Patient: sex F, age 56
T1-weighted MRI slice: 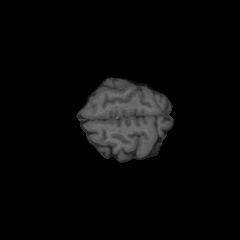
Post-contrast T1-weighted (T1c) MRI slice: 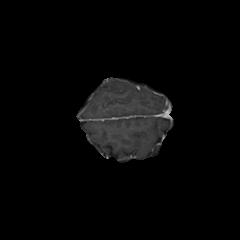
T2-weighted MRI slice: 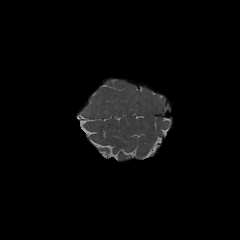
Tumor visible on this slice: yes
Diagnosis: Glioblastoma, IDH-wildtype
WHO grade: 4